Question: I am using ionic cordova to make a mobile app. I recently just got a new laptop and when I try to run 'ionic cordova run android --prod', I get this error:
> 'PANIC: Missing emulator engine program for 'x86' CPU.'
It was working perfectly on my previous computer, though unfortunately it can't handle the payload of development due to it's low specs.

What can I do about this?
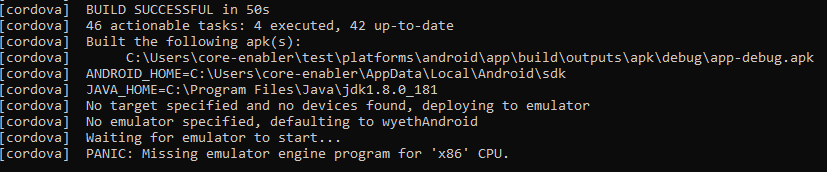
Answer: Just tried and verified on your machine add below this under system variables Path, to solve this problem
'''
C:/users/$Whome/AppData/Local/Android/Sdk/platform-tools
C:/users/$Whome/AppData/Local/Android/Sdk/tools
C:/users/$Whome/AppData/Local/Android/Sdk/emulator
'''